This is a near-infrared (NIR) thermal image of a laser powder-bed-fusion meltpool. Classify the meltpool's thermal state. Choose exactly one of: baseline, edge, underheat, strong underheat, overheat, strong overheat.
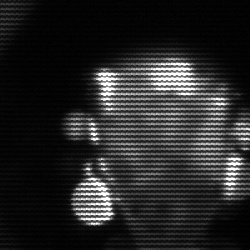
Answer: baseline